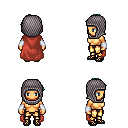
a pixel art fantasy rpg character, female body template, human, tanned skin, maroon cape, gold greaves, green long mohawk hairstyle, chain hood, white cloth bracers, ghillies, four views (front, back, left, right), 2x2 character sprite sheet, small pixel art, hard edges, no anti-aliasing